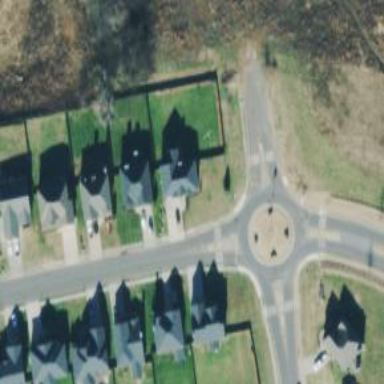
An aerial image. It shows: Residential road.